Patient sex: M
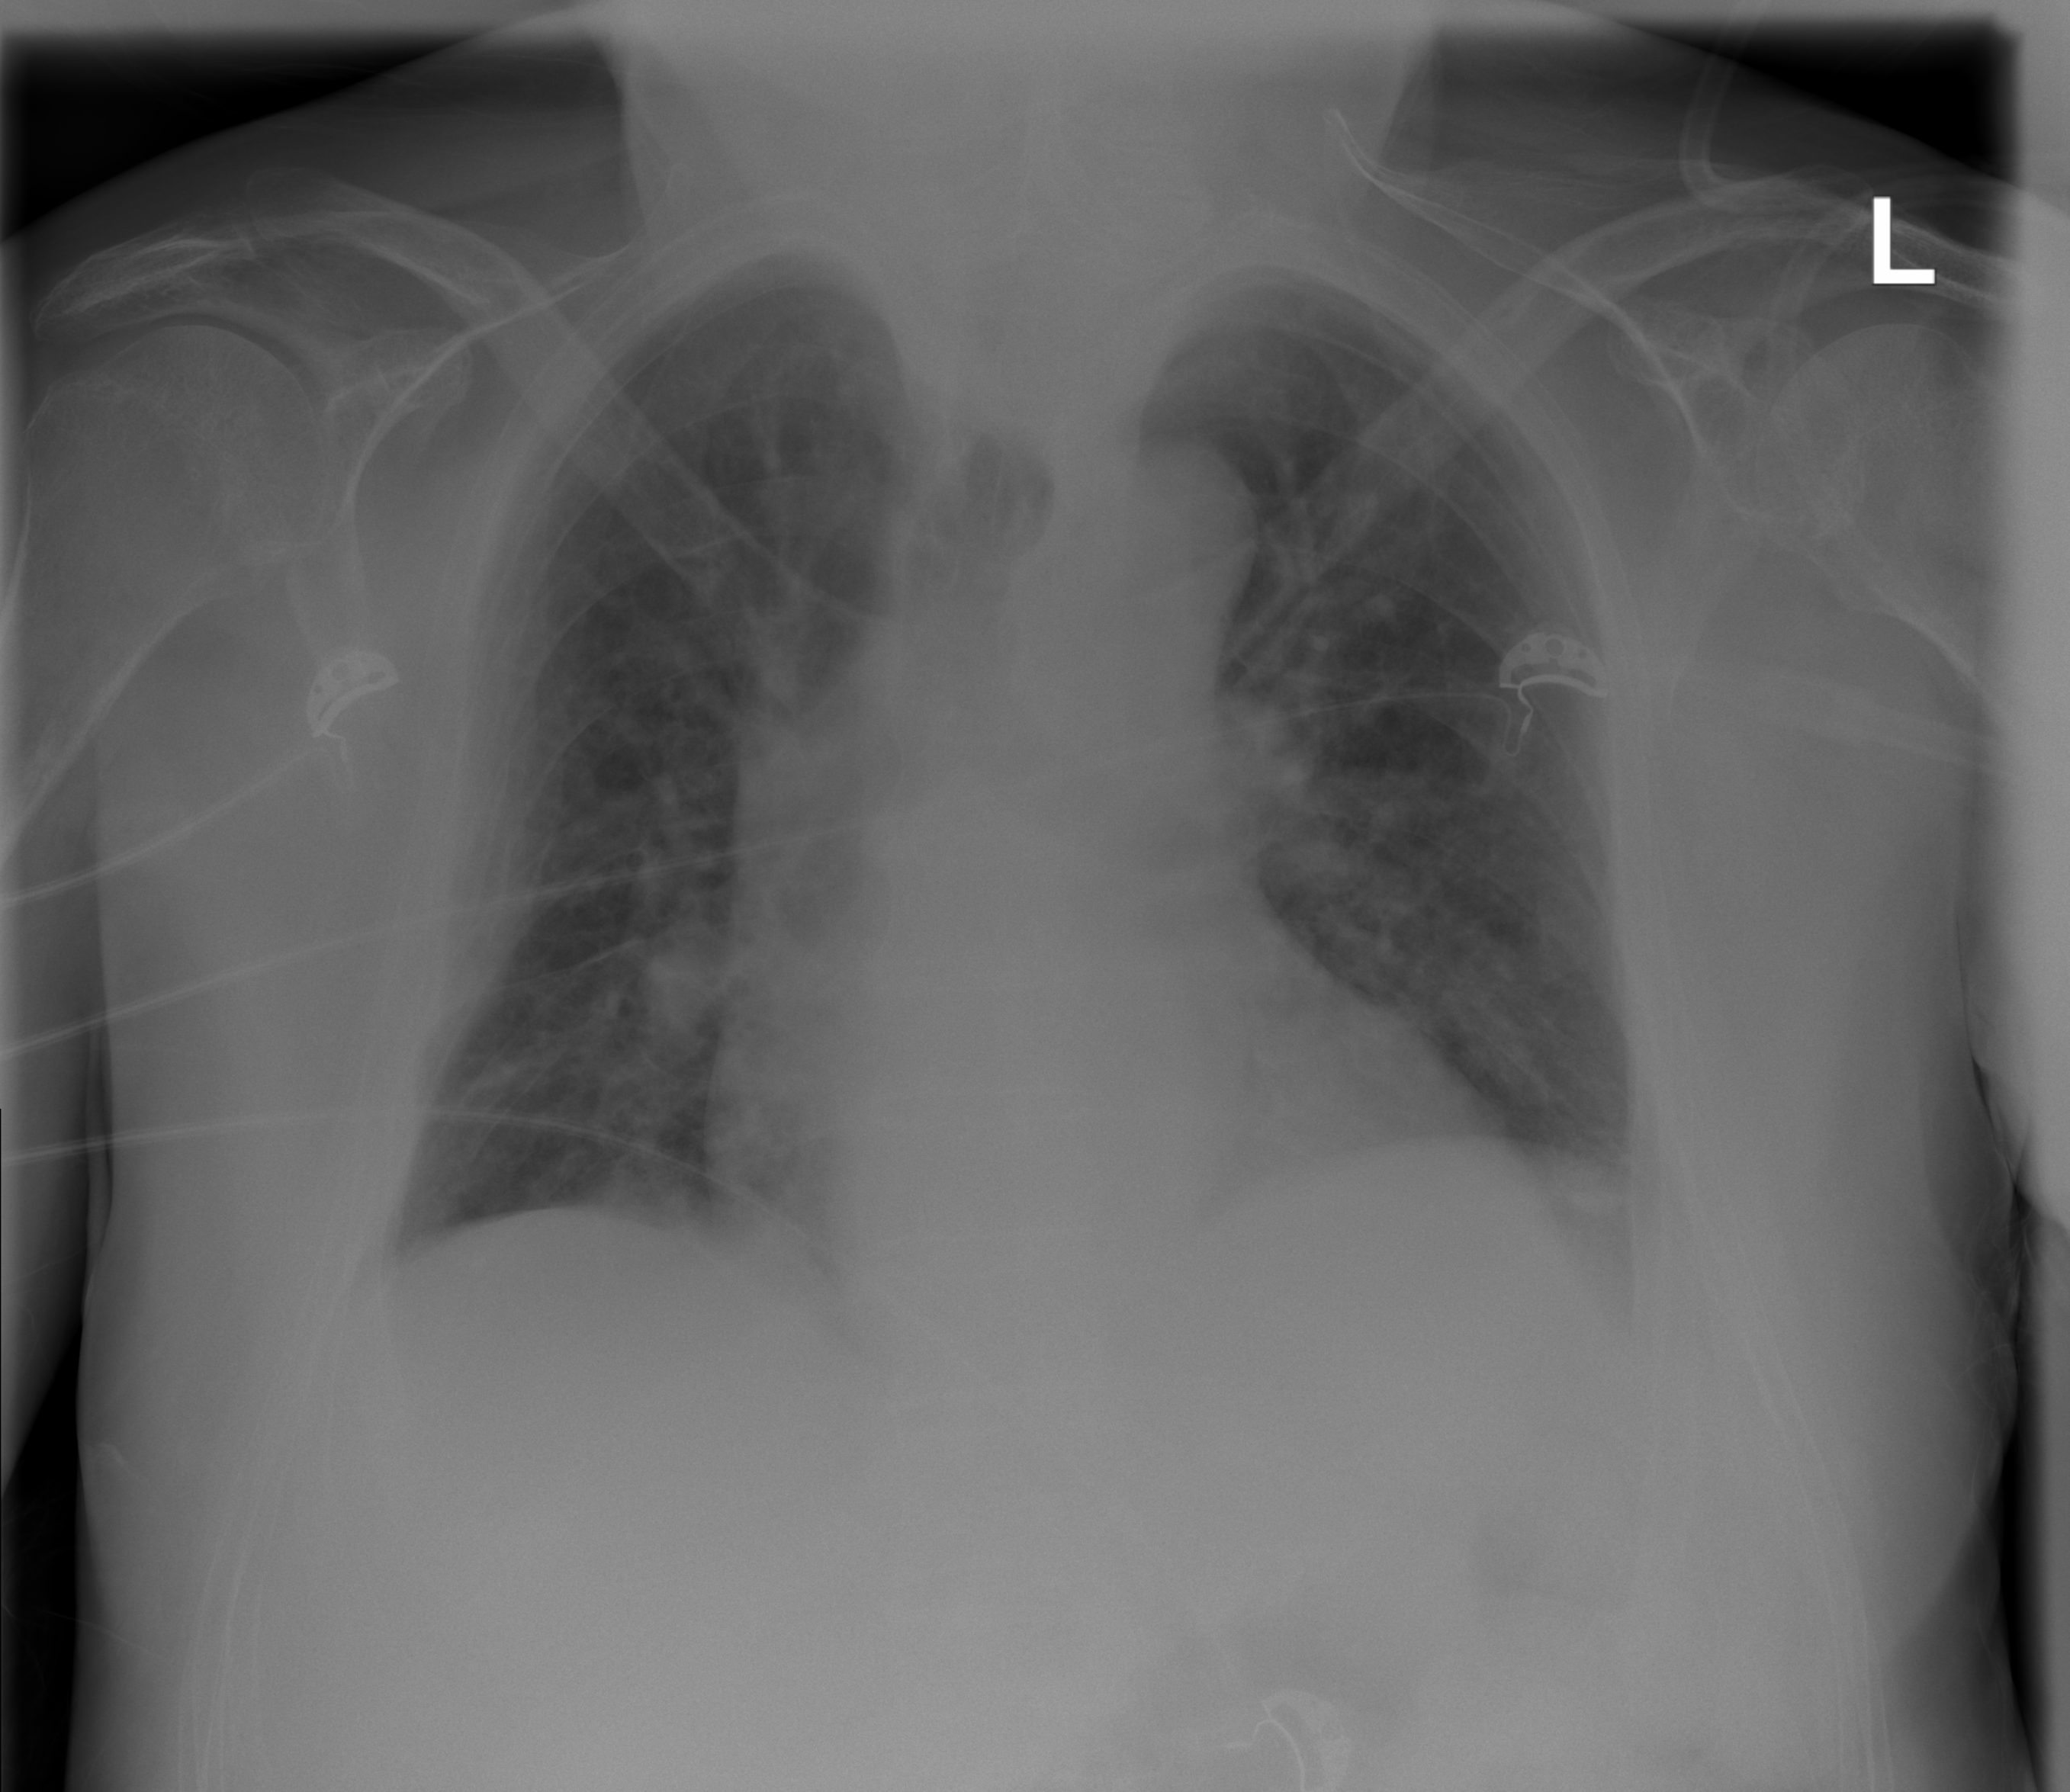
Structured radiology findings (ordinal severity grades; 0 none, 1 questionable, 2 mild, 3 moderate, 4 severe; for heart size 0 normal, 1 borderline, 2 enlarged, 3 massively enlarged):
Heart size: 1
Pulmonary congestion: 2
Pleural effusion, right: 1
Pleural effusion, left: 1
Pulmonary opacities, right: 1
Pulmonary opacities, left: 1
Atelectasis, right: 1
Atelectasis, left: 1